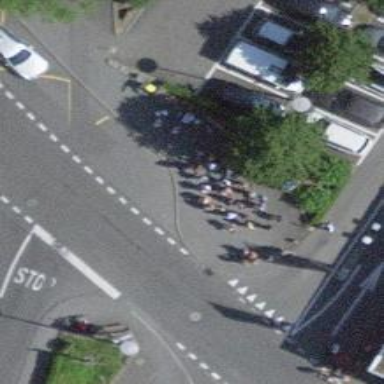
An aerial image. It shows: Post box.